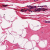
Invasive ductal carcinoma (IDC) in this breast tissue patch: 0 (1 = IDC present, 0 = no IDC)